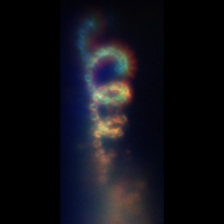
Taxon: Diatom_aggregate
Group: Diatoms